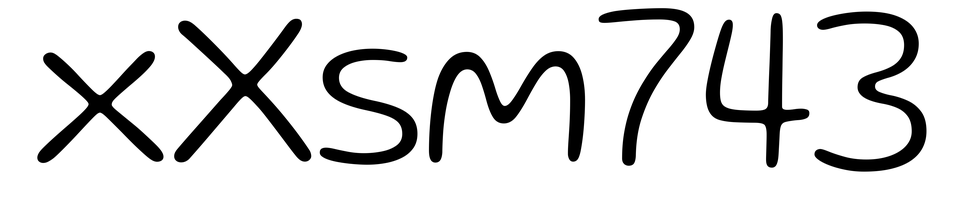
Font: Gluten_ExtraLight